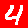
Digit: 4